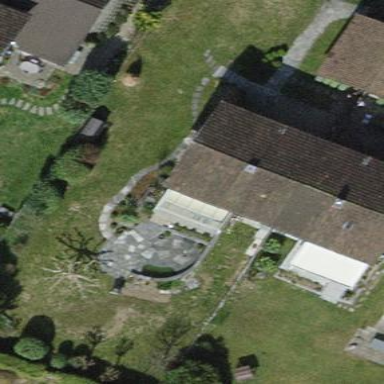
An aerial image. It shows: Semi-detached house.